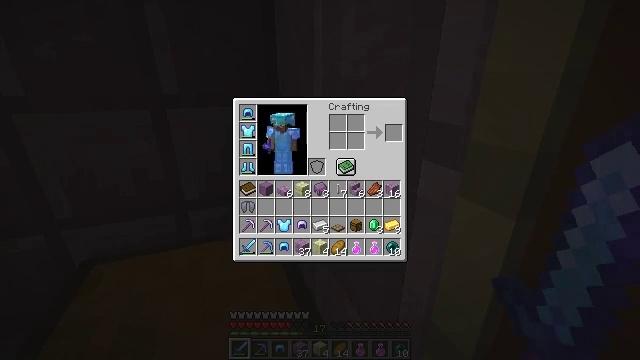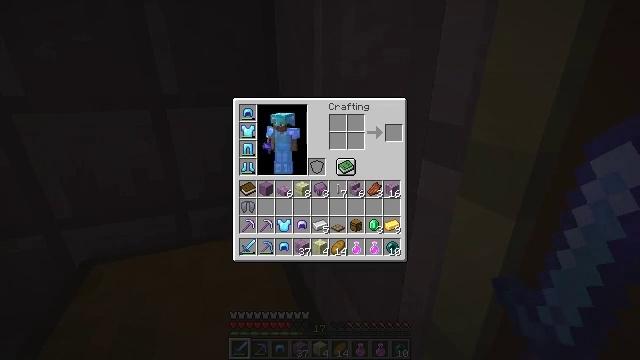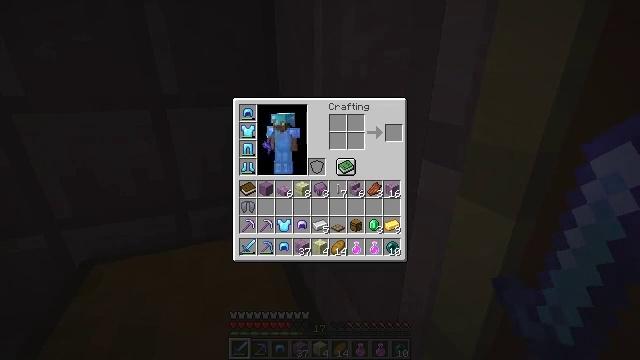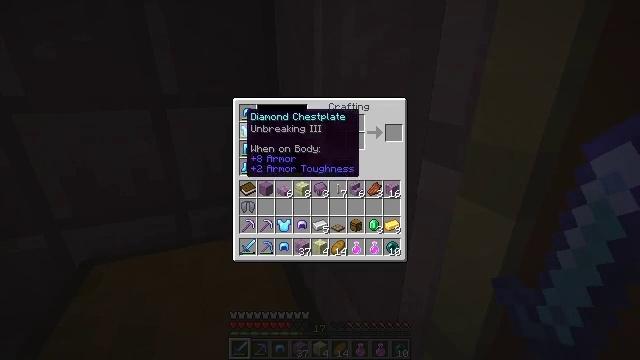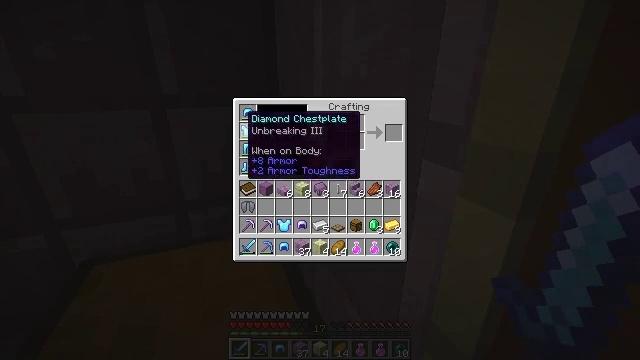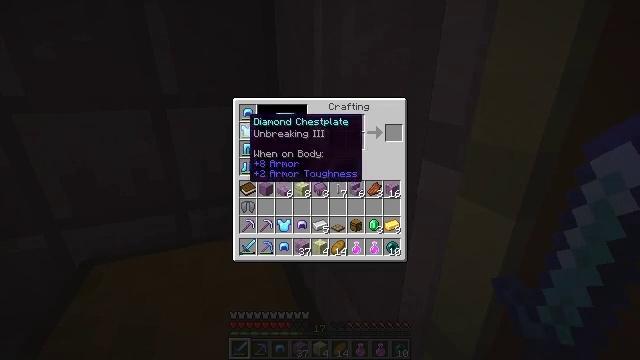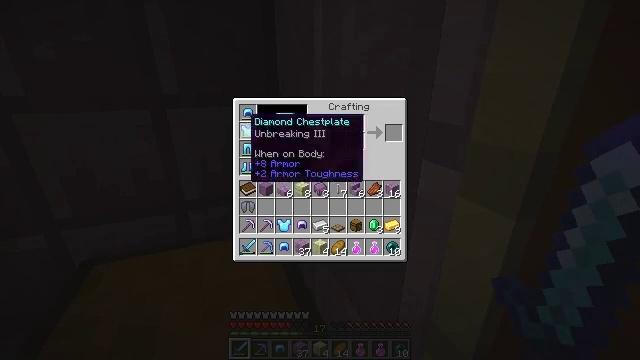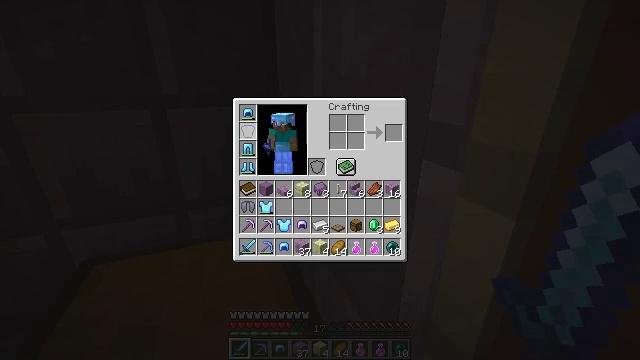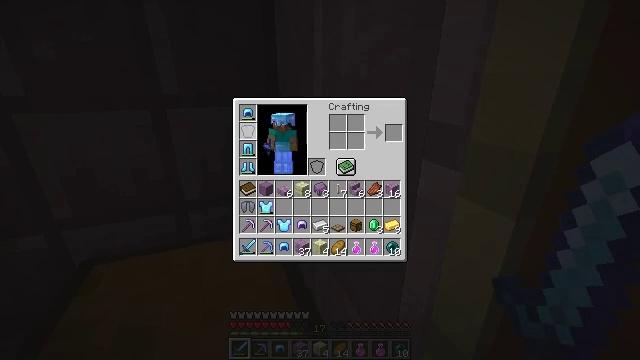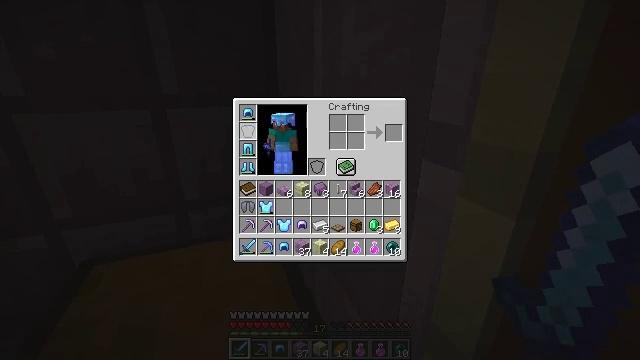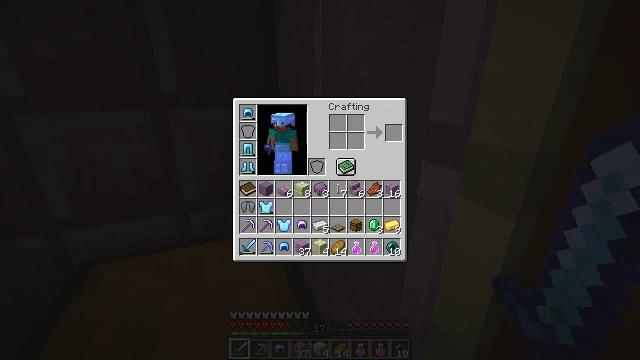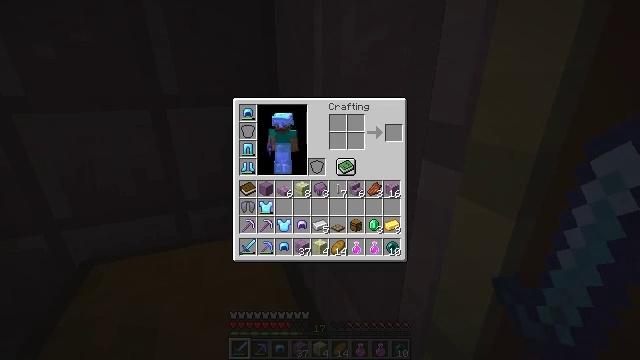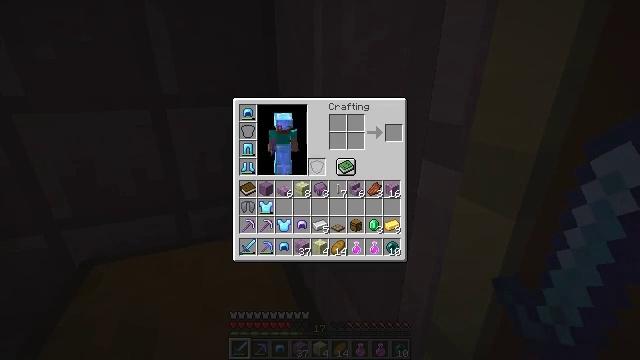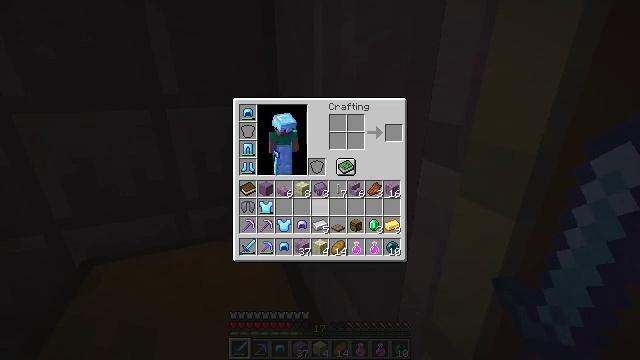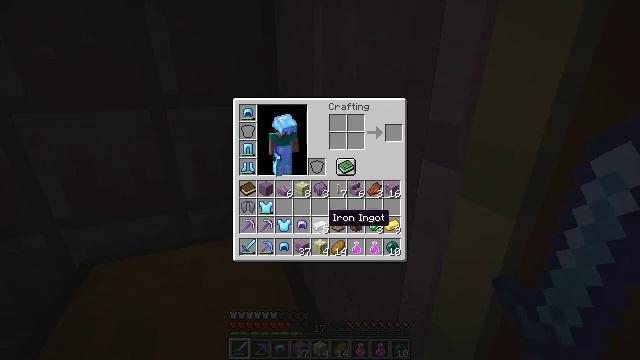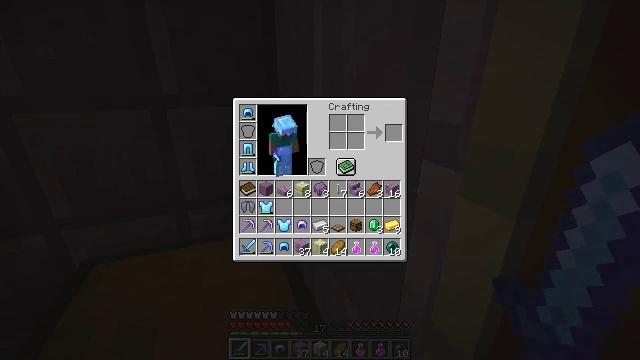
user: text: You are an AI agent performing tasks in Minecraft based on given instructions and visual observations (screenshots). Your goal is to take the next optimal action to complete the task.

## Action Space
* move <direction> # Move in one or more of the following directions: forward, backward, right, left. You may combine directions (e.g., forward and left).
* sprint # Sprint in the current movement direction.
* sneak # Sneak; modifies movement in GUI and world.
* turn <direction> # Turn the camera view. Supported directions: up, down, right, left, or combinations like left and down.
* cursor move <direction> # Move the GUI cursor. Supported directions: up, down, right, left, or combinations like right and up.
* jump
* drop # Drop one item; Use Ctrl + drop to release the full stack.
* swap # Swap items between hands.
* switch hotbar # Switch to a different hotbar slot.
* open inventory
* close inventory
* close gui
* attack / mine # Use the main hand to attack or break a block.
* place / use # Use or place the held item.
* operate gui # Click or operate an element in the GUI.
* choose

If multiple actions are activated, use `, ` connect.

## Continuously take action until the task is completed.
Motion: motion action
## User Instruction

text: Break the end rod from its place.
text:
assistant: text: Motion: sneak
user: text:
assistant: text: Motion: sneak
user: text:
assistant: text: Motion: sneak
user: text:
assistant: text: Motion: sneak
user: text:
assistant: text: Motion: sneak
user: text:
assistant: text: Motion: sneak
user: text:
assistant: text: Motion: sneak, operate gui
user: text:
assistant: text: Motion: sneak, operate gui
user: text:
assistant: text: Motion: sneak
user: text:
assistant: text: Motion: sneak, cursor move right and down
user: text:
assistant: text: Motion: sneak, cursor move right and down
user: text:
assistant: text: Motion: sneak, cursor move right and down
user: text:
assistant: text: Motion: sneak, cursor move right and down
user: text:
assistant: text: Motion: sneak, cursor move down
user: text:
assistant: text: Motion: sneak, cursor move left and down
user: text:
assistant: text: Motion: sneak, cursor move left
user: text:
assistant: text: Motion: sneak, cursor move left
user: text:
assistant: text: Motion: sneak, cursor move left and up
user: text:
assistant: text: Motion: sneak, cursor move up
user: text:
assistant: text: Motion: sneak
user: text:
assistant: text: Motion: sneak
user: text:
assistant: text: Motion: sneak
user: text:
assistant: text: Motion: sneak
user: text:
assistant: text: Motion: sneak
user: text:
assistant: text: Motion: sneak
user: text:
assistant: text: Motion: sneak, operate gui
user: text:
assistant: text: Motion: sneak, operate gui
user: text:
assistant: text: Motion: sneak, operate gui
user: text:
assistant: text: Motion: sneak
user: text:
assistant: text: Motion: sneak, cursor move left, close inventory